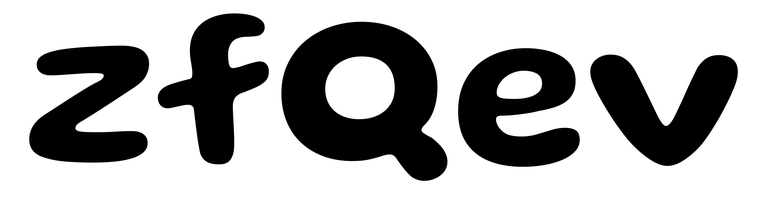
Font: Gluten_SemiBold